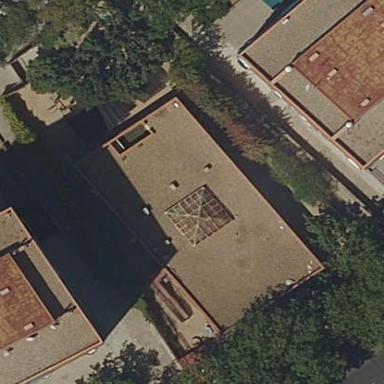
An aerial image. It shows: Kindergarten.